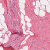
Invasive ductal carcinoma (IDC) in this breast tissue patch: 0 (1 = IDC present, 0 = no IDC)